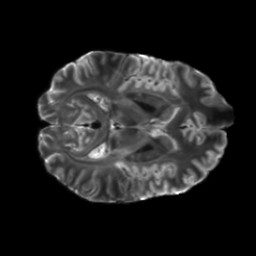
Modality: T2w
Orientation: axial
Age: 25
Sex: female
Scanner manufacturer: siemens
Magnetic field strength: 6.98 T
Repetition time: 7.776 s
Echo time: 0.076 s